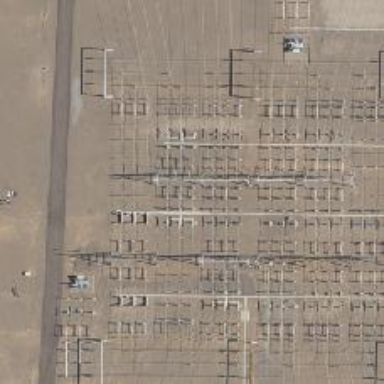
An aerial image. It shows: Switch for power supply.